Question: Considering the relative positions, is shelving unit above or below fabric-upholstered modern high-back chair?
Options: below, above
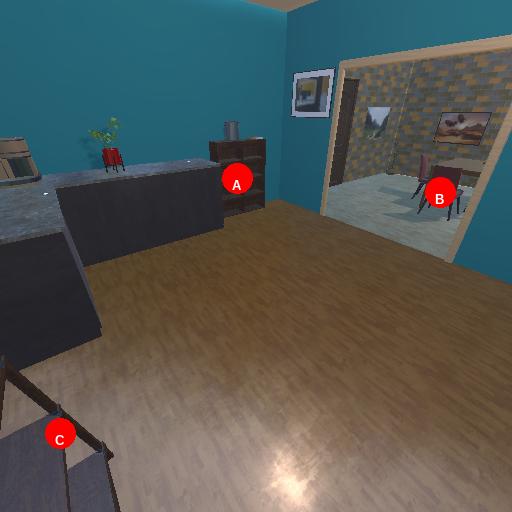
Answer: below